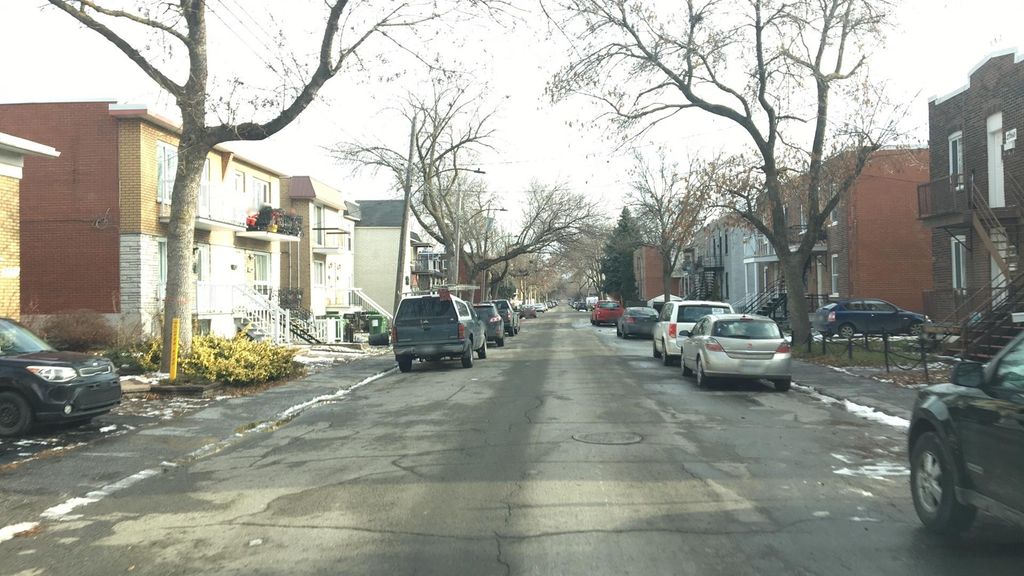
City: montreal